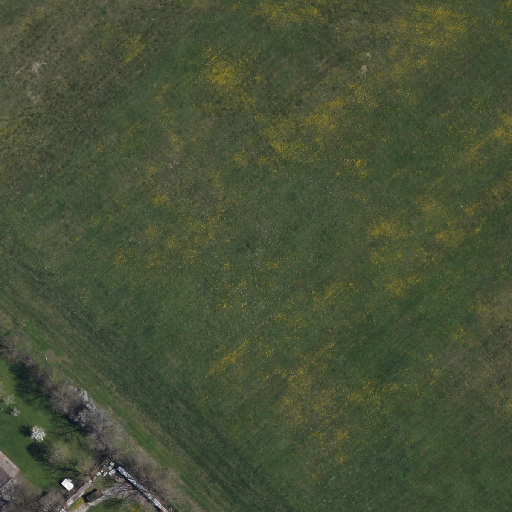
Referring expression: unpaved road